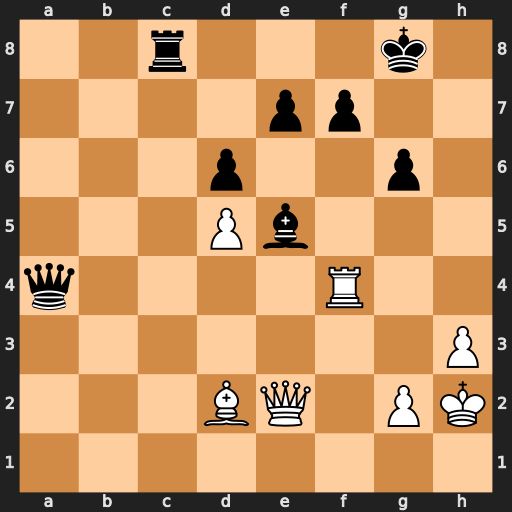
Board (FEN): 2r3k1/4pp2/3p2p1/3Pb3/q4R2/7P/3BQ1PK/8
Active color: w
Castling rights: -
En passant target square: -
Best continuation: Qxe5 dxe5 Rxa4